Aerial crown-view tile of a tropical tree (Barro Colorado Island, Panama), acquired 20250616:
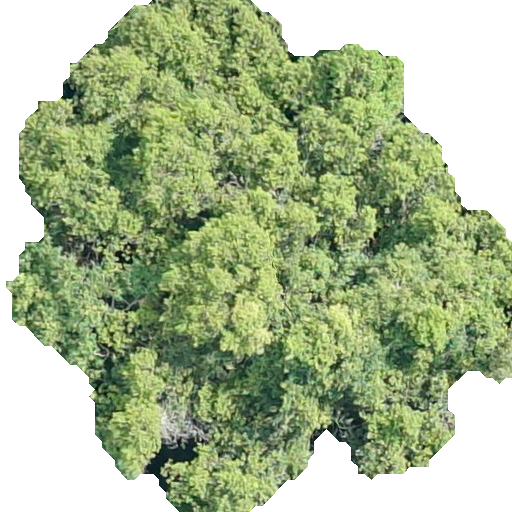
Species: Calophyllum longifolium
GBIF accepted scientific name: Calophyllum longifolium
Crown area: 271.394 m²